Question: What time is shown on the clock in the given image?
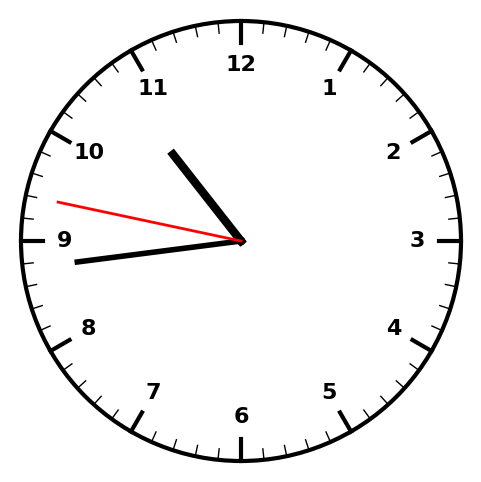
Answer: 10:43:47